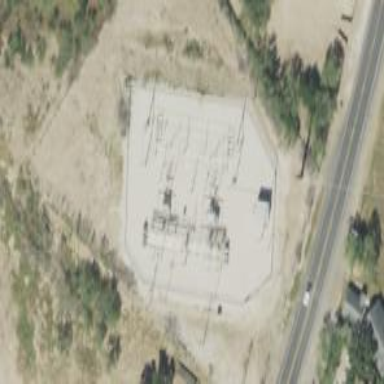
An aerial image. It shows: Distribution power substation secured by fence.